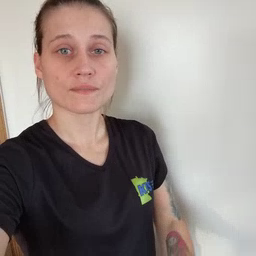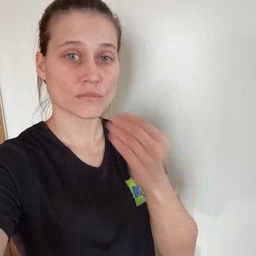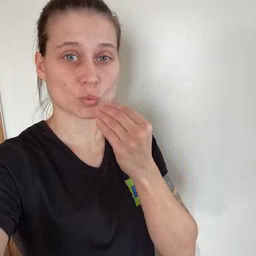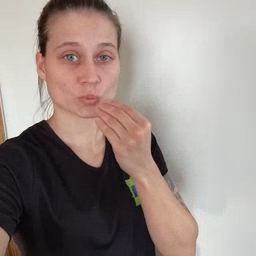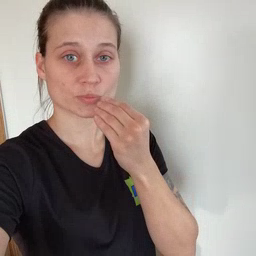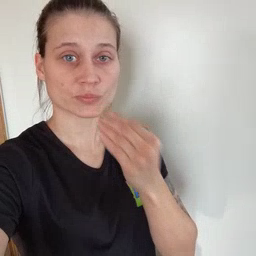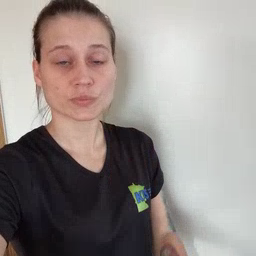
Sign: food